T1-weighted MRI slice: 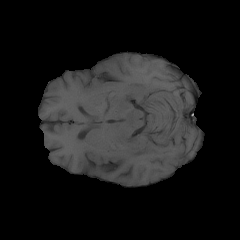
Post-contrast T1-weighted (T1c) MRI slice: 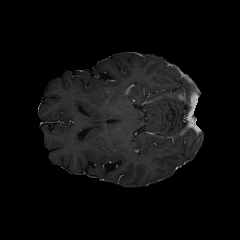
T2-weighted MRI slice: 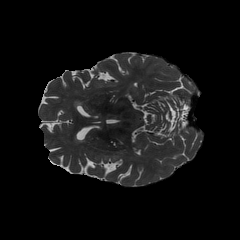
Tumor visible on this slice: no